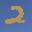
Label: 2